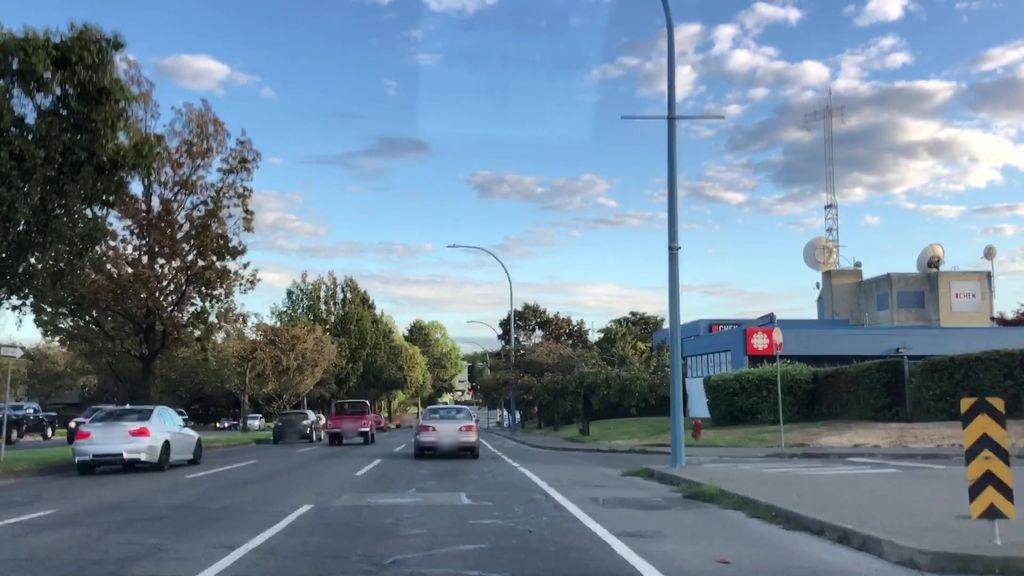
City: victoria